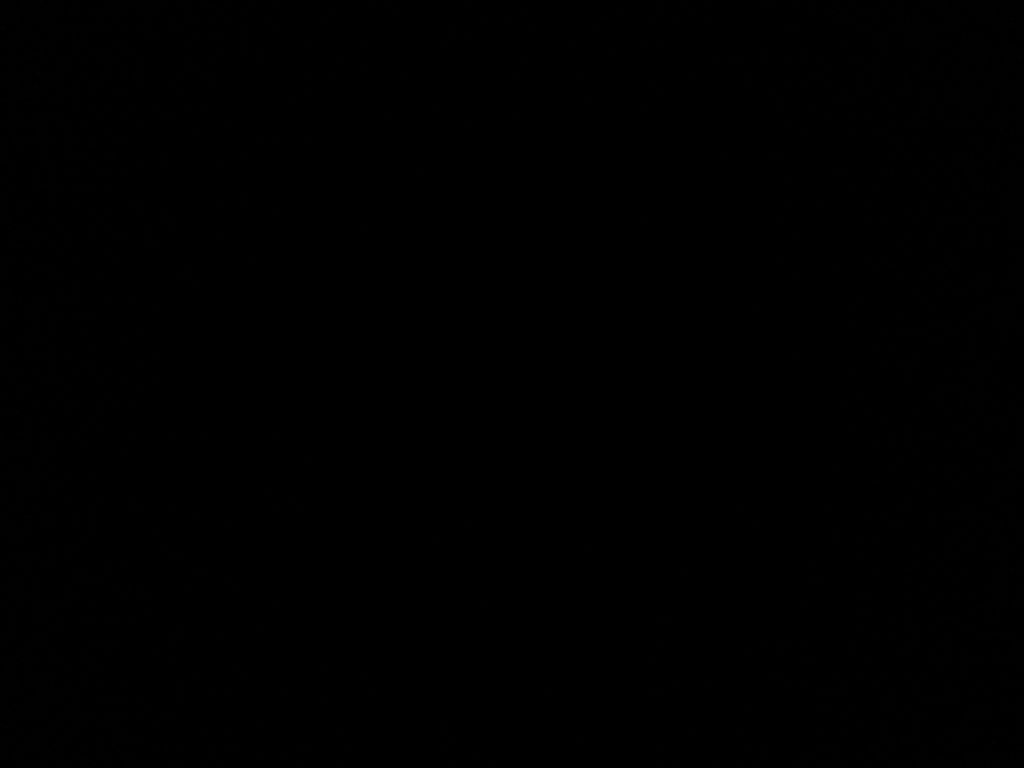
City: edmonton